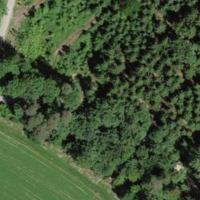
EUNIS habitat code: 44
Species observed at this site:
Geum urbanum
Hedera helix
Circaea lutetiana
Geranium robertianum
Acer pseudoplatanus